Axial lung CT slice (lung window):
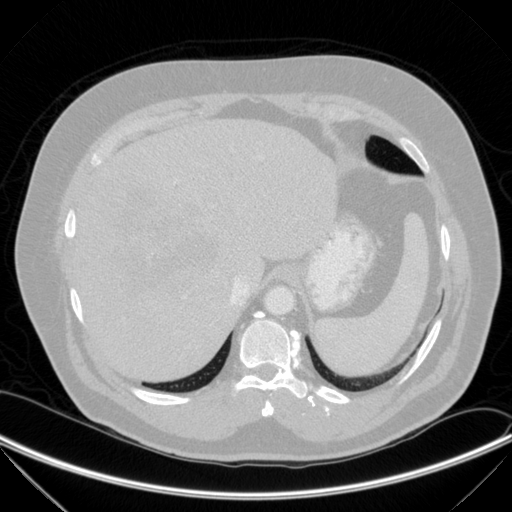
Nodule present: no